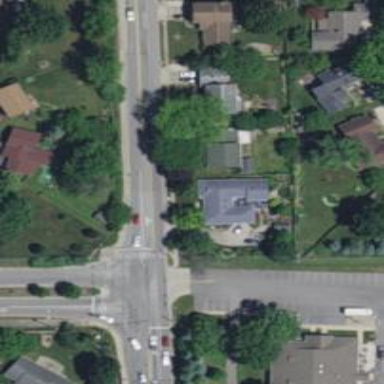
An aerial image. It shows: Marked road crossing.